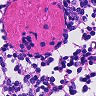
Metastatic tissue present: no